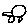
Label: car